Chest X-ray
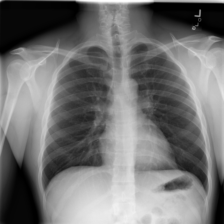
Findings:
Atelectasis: negative
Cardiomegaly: negative
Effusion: negative
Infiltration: negative
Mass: negative
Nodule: negative
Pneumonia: negative
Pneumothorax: negative
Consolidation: negative
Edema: negative
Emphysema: negative
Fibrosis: negative
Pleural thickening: negative
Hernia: negative